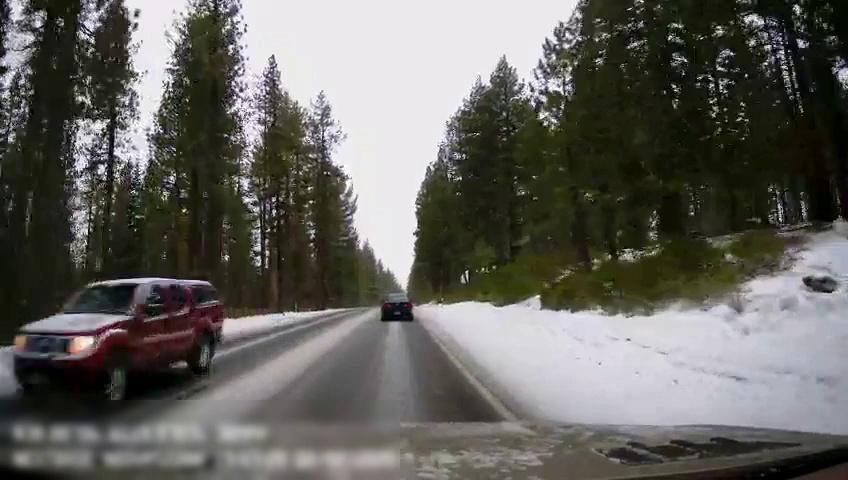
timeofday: Day
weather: Snowy
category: Drivable Space
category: Vehicles | Truck
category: Vehicles | Car
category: Lanes | Current Lane